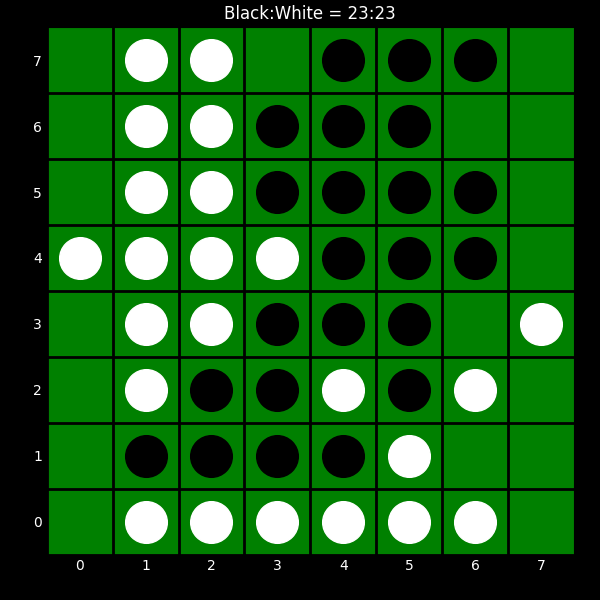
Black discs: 23
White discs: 23